Field crop: maize
Growth stage: 2
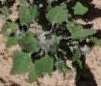
Species: chenopodium